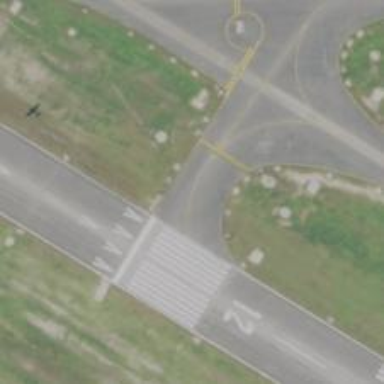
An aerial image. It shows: View of taxiway at the airport.